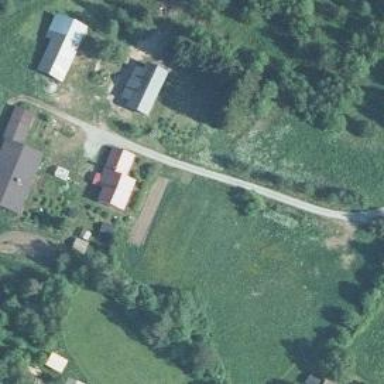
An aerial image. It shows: Farmyard area.